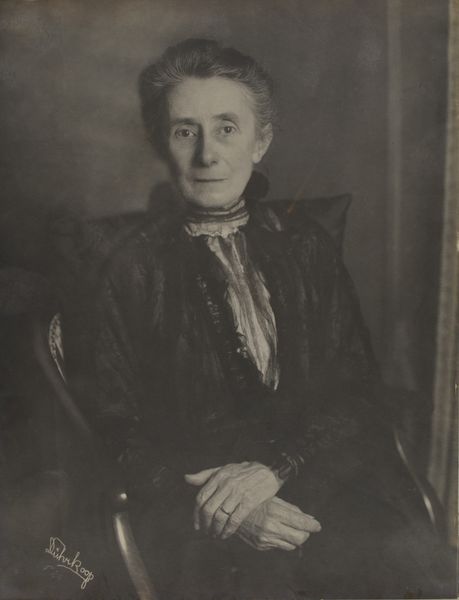
Titel: Die Schwester von Carl Scholz, Großtante von Renate Scholz
Künstler: Minya Diez-Dührkoop
Standort: Hamburg
Institution: Museum für Kunst und Gewerbe Hamburg
Schlagwörter: frau, silber, portrait, figur, foto, fotografie, photographie, photo, lichtbild, silbergelatine, brom, bildwerke, angewandte und bildende kunst, hessische systematik, porträt, silbergelatinepapier, bromsilbergelatinepapier, entwicklungspapier, gelatinepapier, schwarzweißpositivverfahren, silbersalzverfahren, schwarzweißfotografie, porträtfotografie, porträtphotographie, hüftbild